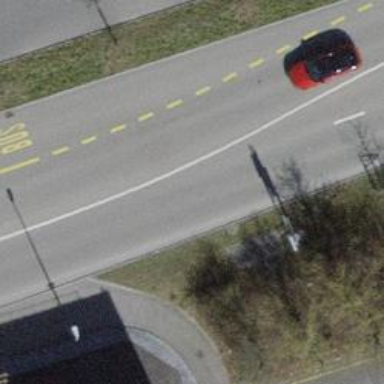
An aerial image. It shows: Secondary road with asphalt surface. There is cycleway on the left side that is shared with buses.